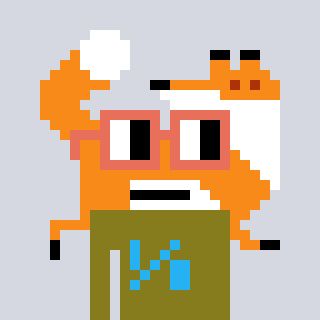
a pixel art character with square orange glasses, a fox-shaped head and a gunk-colored body on a cool background